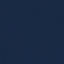
Label: SeaLake